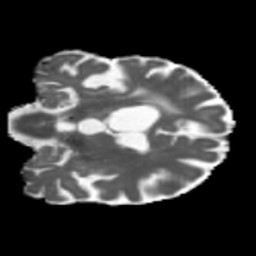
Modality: MD
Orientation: coronal
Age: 63
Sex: female
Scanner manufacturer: siemens
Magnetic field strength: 3 T
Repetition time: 5.47 s
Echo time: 0.0854 s